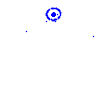
Particle: electron